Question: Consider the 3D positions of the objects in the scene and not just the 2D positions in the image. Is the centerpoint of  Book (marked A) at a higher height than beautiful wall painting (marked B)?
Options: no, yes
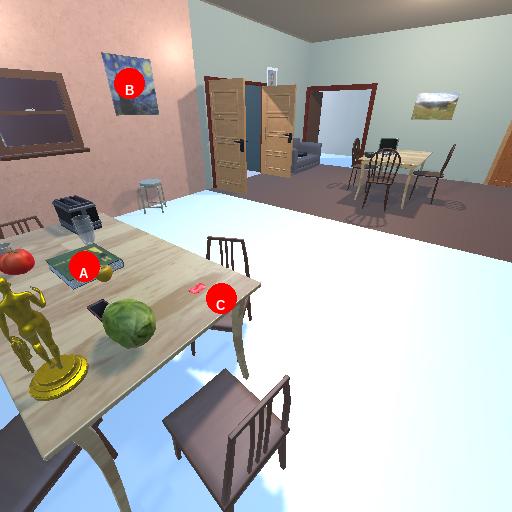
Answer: no